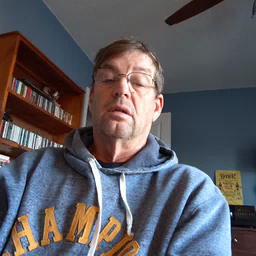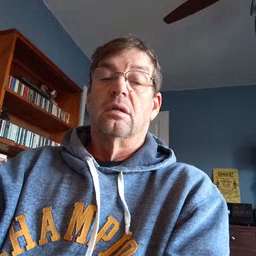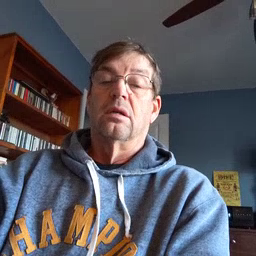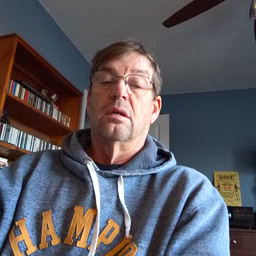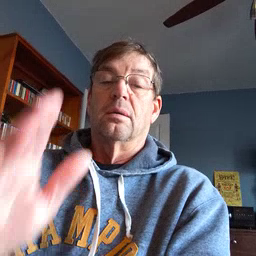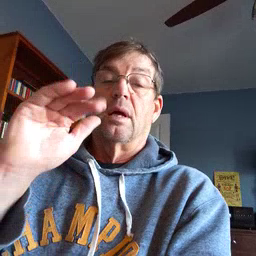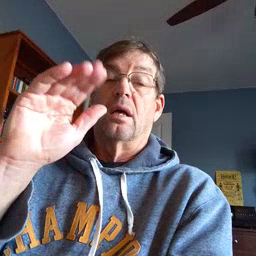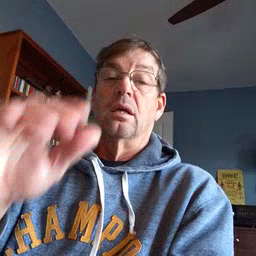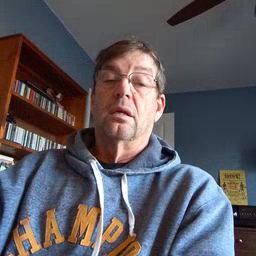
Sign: bye